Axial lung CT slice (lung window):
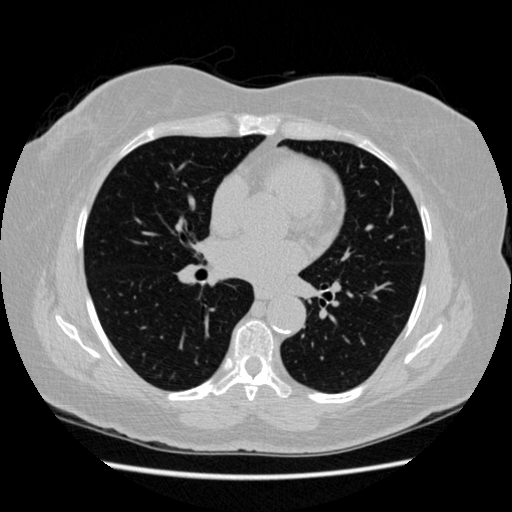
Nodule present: no